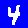
Digit: 4